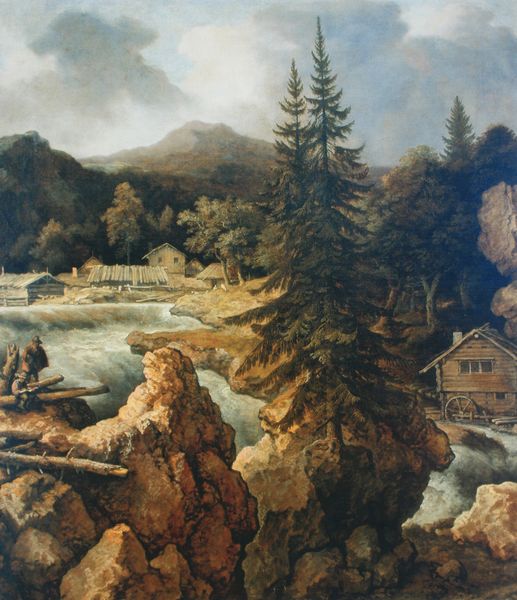
Titel: Norwegische Landschaft
Künstler: Allaert van Everdingen
Standort: Oldenburg
Institution: Landesmuseum
Schlagwörter: baum, berg, blau, dunkel, felsen, gemälde, gestein, himmel, mann, wasser, weiß, wolken, baumstämme, bäume, fluss, grün, landschaft, menschen, ocker, ufer, braun, fenster, grau, hell, hintergrund, holz, licht, männer, dach, haus, rot, wolke, malerei, stein, steine, bild, bach, baumstamm, ferne, horizont, häuser, mühle, natur, gewässer, hütte, wald, wasserfall, kamin, schornstein, bewölkt, farbig, ansicht, vedute, berge, fels, gebirge, gipfel, giebel, nebel, landschaftsmalerei, geröll, hütten, rad, wagen, strömung, tannen, holzstämme, sturm, stämme, treibholz, wetter, regen, wurzel, gefälle, nadelbaum, tanne, landschaftsbild, kiefer, holzhütte, romantisch, gebirgsbach, nadelbäume, gebirgslandschaft, holzhaus, schäumen, mühlrad, wasserrad, alpin, fuhrwerk, wassermühle, floß, märchenhaft, felswände, landschaftsgemälde, sägewerk, flößer, baustämme, landscaht, lendschaftsgemälde, tanenbäume